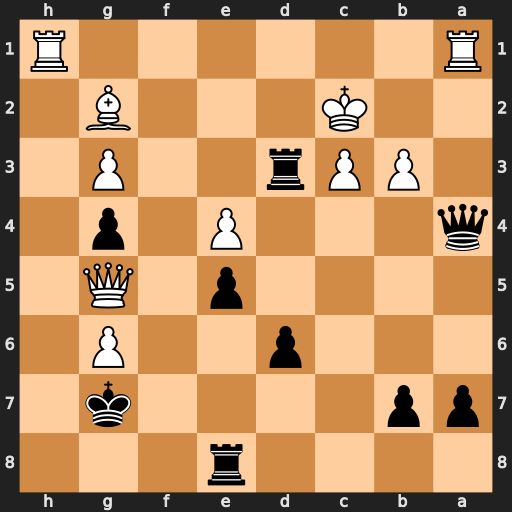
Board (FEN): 4r3/pp4k1/3p2P1/4p1Q1/q3P1p1/1PPr2P1/2K3B1/R6R
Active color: b
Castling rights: -
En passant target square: -
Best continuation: Rxc3+ Kxc3 Qd4+ Kc2 Rc8+